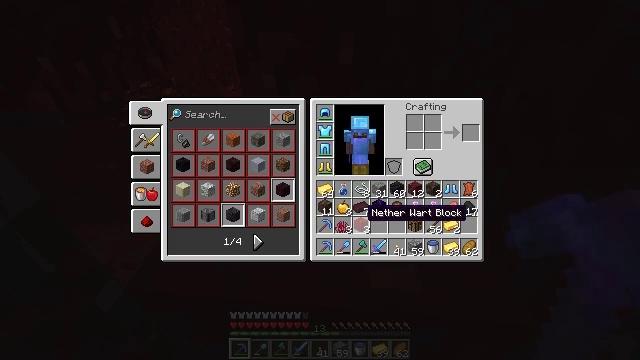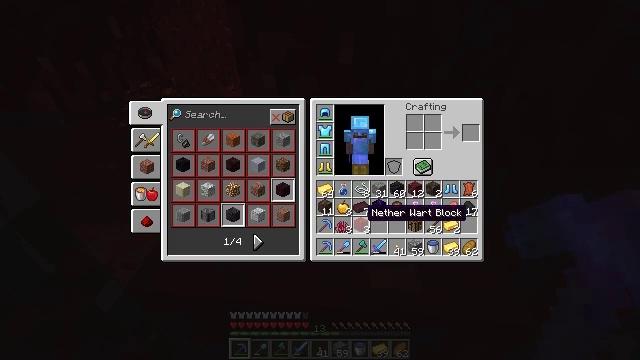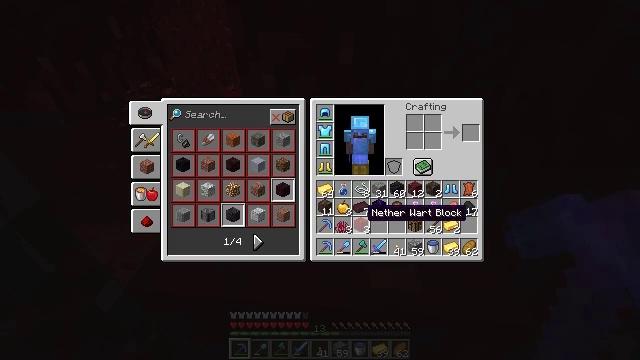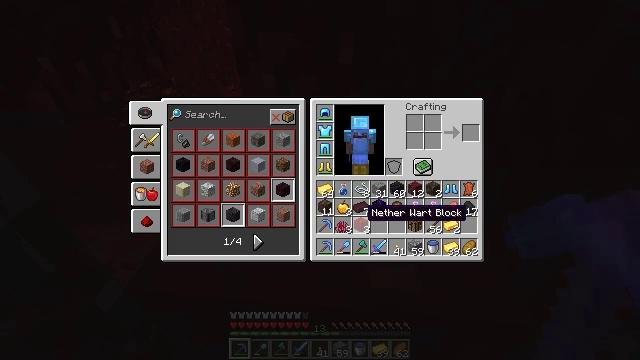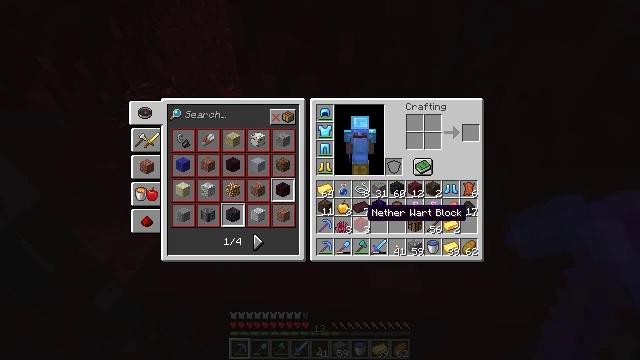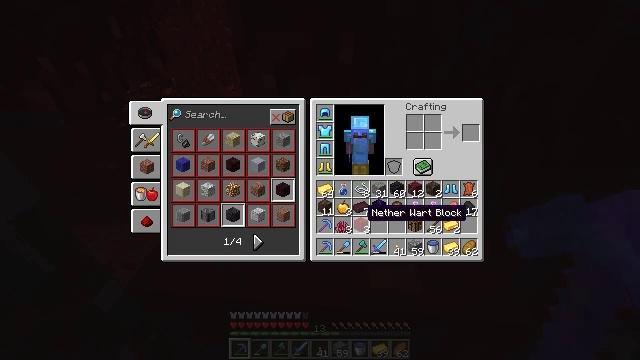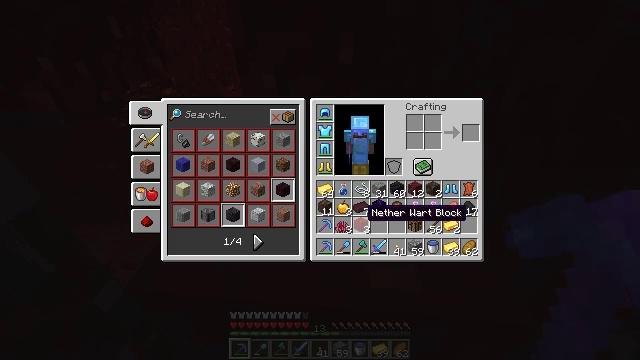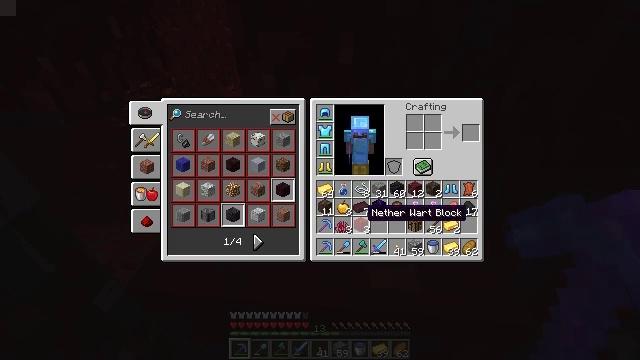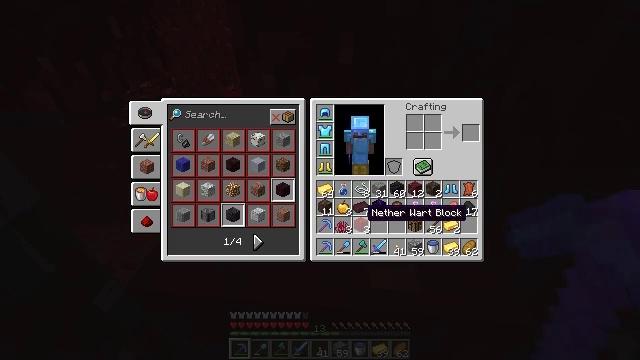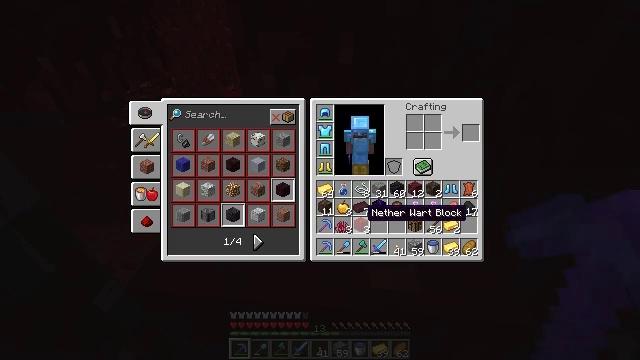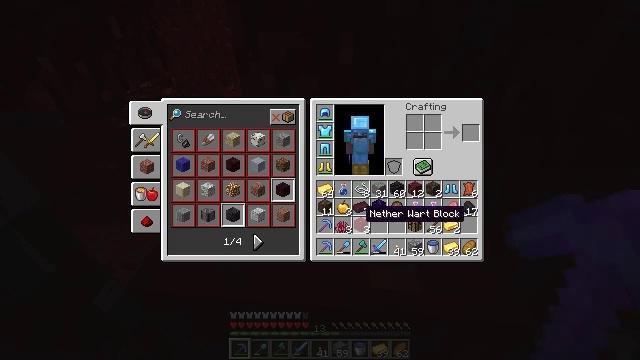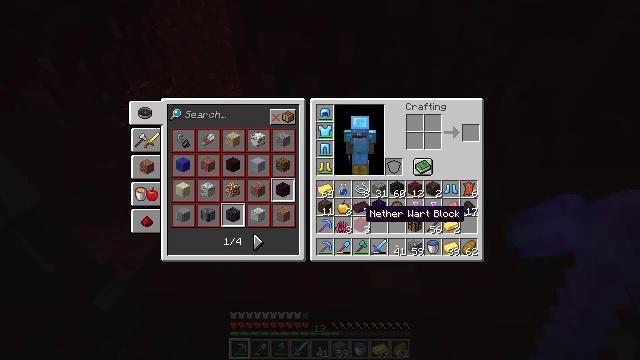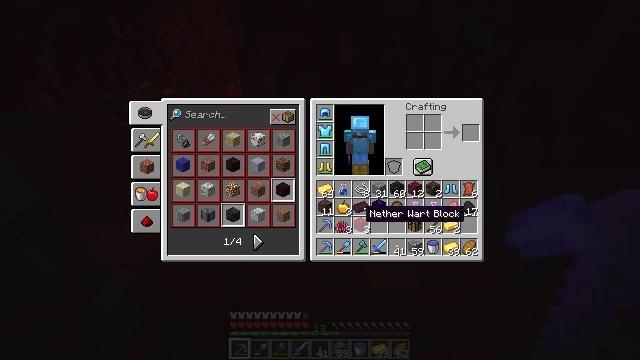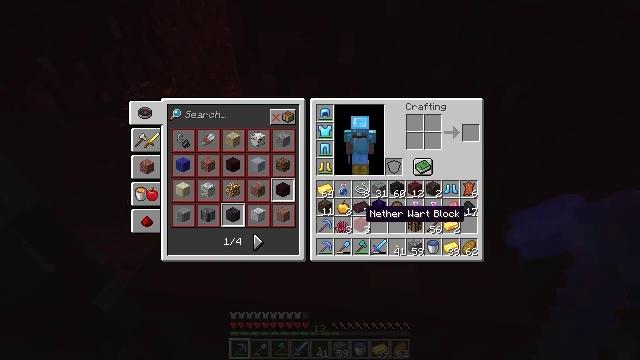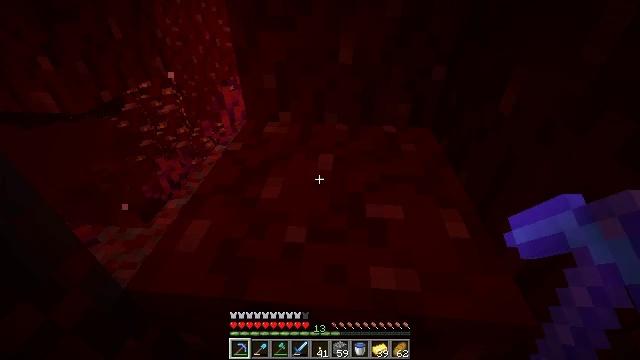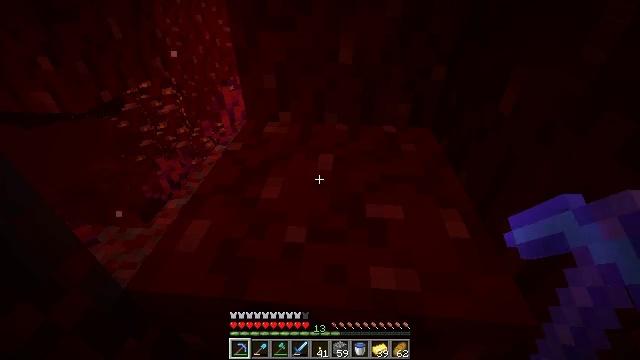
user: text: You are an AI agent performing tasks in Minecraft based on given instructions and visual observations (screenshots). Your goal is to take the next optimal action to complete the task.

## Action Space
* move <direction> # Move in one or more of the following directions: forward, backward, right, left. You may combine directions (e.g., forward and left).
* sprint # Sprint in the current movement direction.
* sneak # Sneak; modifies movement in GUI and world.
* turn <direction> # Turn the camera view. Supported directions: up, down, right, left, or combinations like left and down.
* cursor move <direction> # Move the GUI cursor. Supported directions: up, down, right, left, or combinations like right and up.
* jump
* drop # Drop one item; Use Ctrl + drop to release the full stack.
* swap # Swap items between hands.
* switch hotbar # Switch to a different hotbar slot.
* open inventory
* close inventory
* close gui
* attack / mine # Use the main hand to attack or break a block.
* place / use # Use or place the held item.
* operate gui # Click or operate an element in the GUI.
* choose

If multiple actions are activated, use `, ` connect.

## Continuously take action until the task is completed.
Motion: motion action
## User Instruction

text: Attack the nether wart block to break it.
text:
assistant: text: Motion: no_op
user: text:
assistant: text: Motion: no_op
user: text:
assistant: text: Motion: no_op
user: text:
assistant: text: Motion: no_op
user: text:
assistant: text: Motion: no_op
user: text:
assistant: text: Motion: no_op
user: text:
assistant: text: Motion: no_op
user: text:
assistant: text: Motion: no_op
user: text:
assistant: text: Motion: no_op
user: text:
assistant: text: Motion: no_op
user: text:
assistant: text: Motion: no_op
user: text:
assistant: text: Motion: no_op
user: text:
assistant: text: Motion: no_op
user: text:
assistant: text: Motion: no_op
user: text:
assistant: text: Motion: no_op
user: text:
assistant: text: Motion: no_op
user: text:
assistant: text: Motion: attack / mine
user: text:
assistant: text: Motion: attack / mine
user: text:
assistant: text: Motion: attack / mine
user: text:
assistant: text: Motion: attack / mine
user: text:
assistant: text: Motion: attack / mine
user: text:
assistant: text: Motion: attack / mine
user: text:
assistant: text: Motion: attack / mine
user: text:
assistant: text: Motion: attack / mine
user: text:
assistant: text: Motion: attack / mine
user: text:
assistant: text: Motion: attack / mine
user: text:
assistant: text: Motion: attack / mine
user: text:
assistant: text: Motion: attack / mine
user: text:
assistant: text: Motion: attack / mine
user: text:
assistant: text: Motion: attack / mine